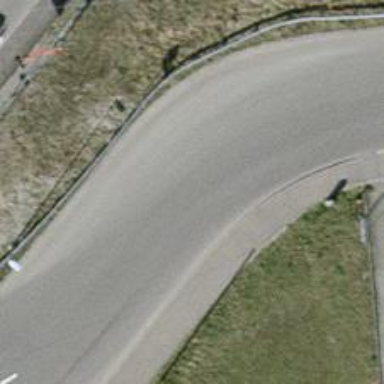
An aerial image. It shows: Unclassified road with asphalt surface. There is designated cycle lane on the left.